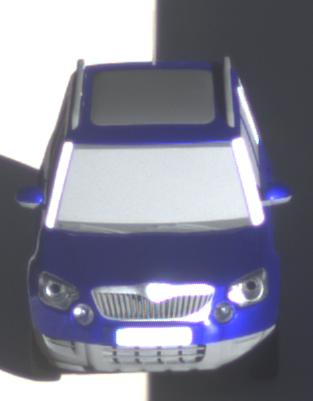
Make: Skoda
Model: Yeti 1.2 TSI
Detailed model: Yeti
Model produced from: 2009/11
Model produced until: 2011/10
Doors: 5
Color: blue
Road condition: dry road
Daytime: morning or afternoon
Contrast: high contrast